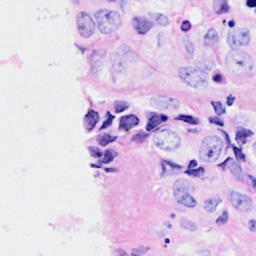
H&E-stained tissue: Breast